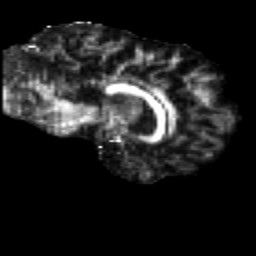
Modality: FA
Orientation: sagittal
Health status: healthy
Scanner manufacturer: siemens
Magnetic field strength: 3 T
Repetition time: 12 s
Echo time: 0.092 s